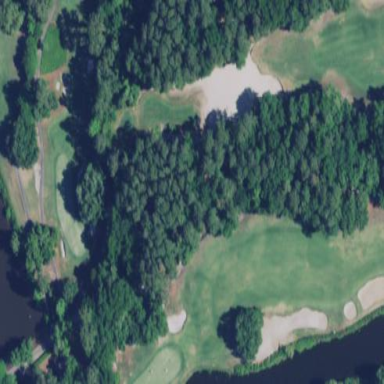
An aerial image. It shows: Grassy area designated as golf fairway.